Question: I am doing a small drawing tool with MFC.
I define five shapes: rectangle, line, circle, ellipse and dot. int 'm_drawType' is used to switch between five shapes.
The code as below:
'''
void CDrawToolView::OnLButtonDown(UINT nFlags, CPoint point)
{
m_startRect=TRUE;
m_startPoint=point;
m_OldPoint=point;
::SetCursor(m_HCross);
CView::OnLButtonDown(nFlags, point);
}
void CDrawToolView::OnMouseMove(UINT nFlags, CPoint point)
{
CClientDC dc(this);
dc.SetROP2(R2_NOT);
dc.SetROP2(R2_NOT);
dc.SelectStockObject(NULL_BRUSH);
if(TRUE==m_startRect)
{
switch(m_drawType)
{
case 1://Rectangle
::SetCursor(m_HCross);
dc.Rectangle(CRect(m_startPoint,m_OldPoint));
dc.Rectangle(CRect(m_startPoint,point));
m_OldPoint=point;
break;
case 2: //Line
::SetCursor(m_HCross);
dc.MoveTo(m_startPoint);
dc.LineTo(m_OldPoint);
dc.MoveTo(m_startPoint);
dc.LineTo(point);
m_OldPoint=point;
break;
.
.
.
}
}
CView::OnMouseMove(nFlags, point);
}
void CDrawToolView::OnLButtonUp(UINT nFlags, CPoint point)
{
m_startRect=FALSE;
::ClipCursor(NULL);
CClientDC dc(this);
dc.SelectStockObject(NULL_BRUSH);
switch(m_drawType)
{
case 1: //Retangle
dc.Rectangle(CRect(m_startPoint,m_OldPoint));
dc.Rectangle(CRect(m_startPoint,point));
break;
case 2: //Line
dc.MoveTo(m_startPoint);
dc.LineTo(m_OldPoint);
dc.MoveTo(m_startPoint);
dc.LineTo(point);
break;
.
.
.
}
CView::OnLButtonUp(nFlags, point);
}
void CDrawToolView::OnEditShape() // when click menu-edit-shape a dialog is pop up
{
CShapeDlg dlg;
dlg.DoModal();
}
'''
The pop up dialog as below:

I have created a dialog of five buttons. My problem is I don't know how to link between the buttons and these five shapes. Could some one help me?
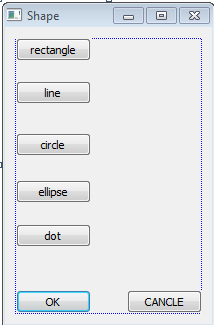
Answer: So your question is how to make the buttons of 'CShapeDlg' set 'm_drawType'?
Your dialog could have a local public 'drawType' variable. Introduce button click event handlers for the buttons.
'''
BEGIN_MESSAGE_MAP(CShapeDlg, CDialog)
ON_BN_CLICKED(IDC_BUTTON1, &CShapeDlg::OnBnClickedButton1)
... etc.
ON_BN_CLICKED(IDC_BUTTON5, &CShapeDlg::OnBnClickedButton5)
END_MESSAGE_MAP()
'''
Make the handlers set the local drawType variable to integer value 0 - 4 as the case may be.
'''
void CShapeDlg::OnBnClickedButton1() { drawType = 0; }
... etc.
void CShapeDlg::OnBnClickedButton5() { drawType = 4; }
'''
Then
'''
if (dlg.DoModal() == IDOK)
m_drawType = dlg.drawType;
'''